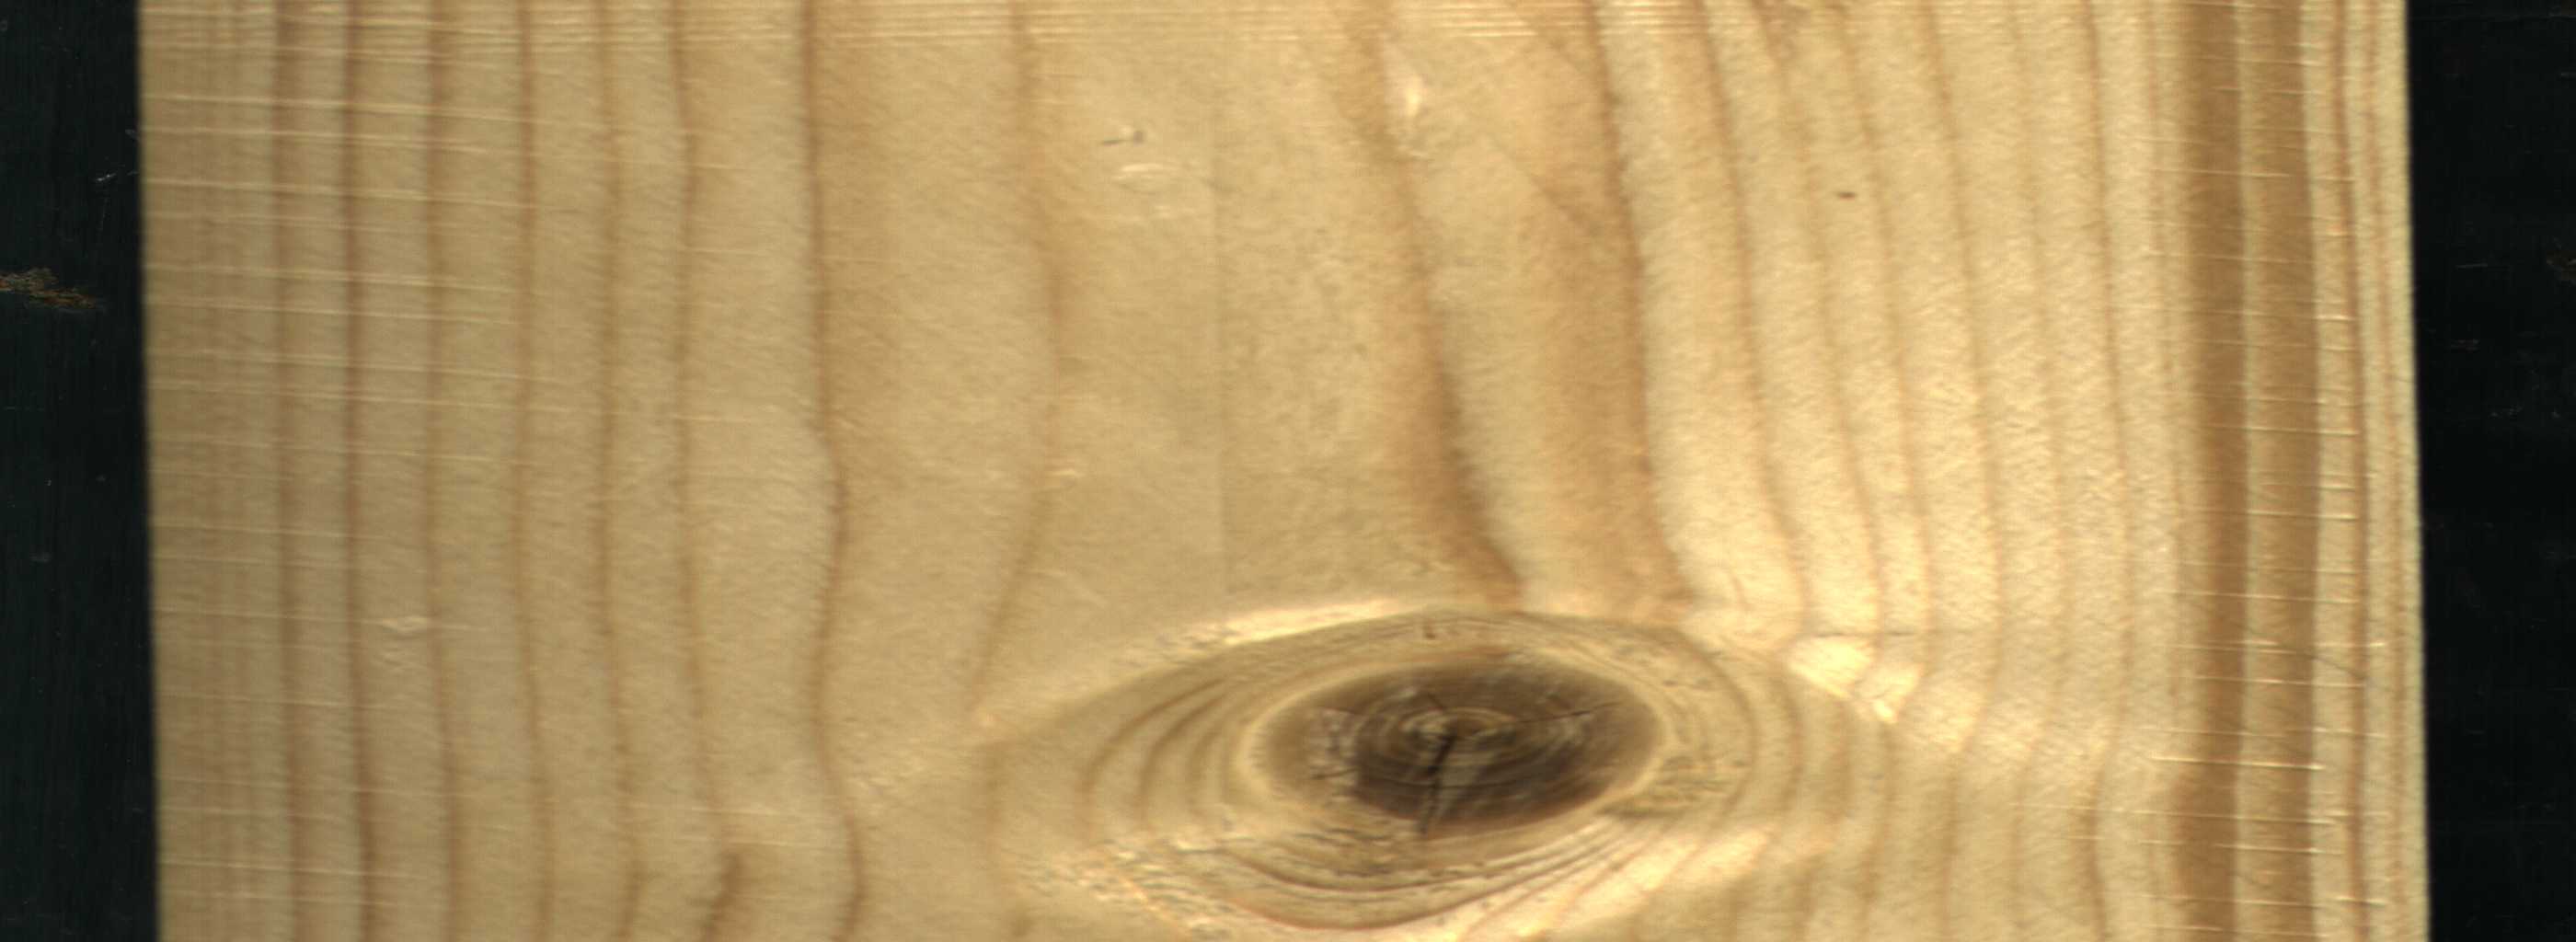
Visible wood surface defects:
knot_with_crack